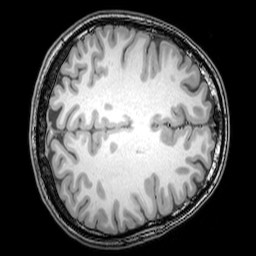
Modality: T1w
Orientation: axial
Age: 25
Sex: female
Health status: healthy
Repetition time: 0.081 s
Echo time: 0.037 s